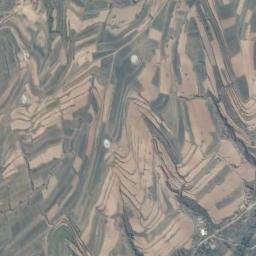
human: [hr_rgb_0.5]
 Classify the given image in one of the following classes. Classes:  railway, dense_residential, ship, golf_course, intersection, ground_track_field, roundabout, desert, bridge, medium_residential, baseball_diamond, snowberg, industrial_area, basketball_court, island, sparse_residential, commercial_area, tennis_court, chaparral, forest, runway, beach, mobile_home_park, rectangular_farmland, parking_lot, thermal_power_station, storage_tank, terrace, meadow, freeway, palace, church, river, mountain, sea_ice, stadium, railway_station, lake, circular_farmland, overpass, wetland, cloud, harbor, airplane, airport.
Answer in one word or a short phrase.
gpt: terrace